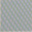
Piece: xx